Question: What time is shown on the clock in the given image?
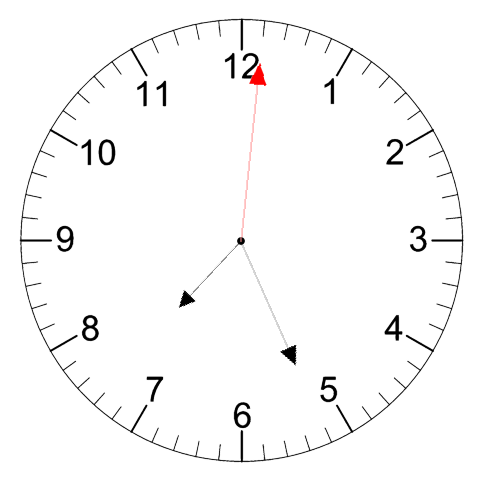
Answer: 07:26:01